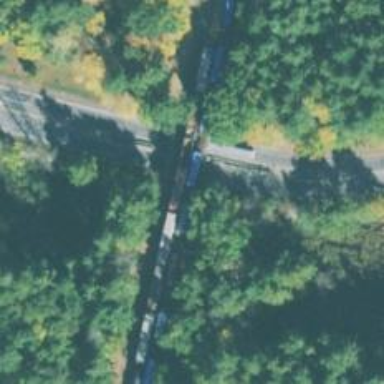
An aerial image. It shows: Railway bridge.